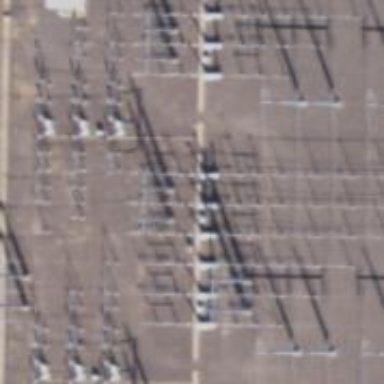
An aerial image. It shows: Switch for power supply.